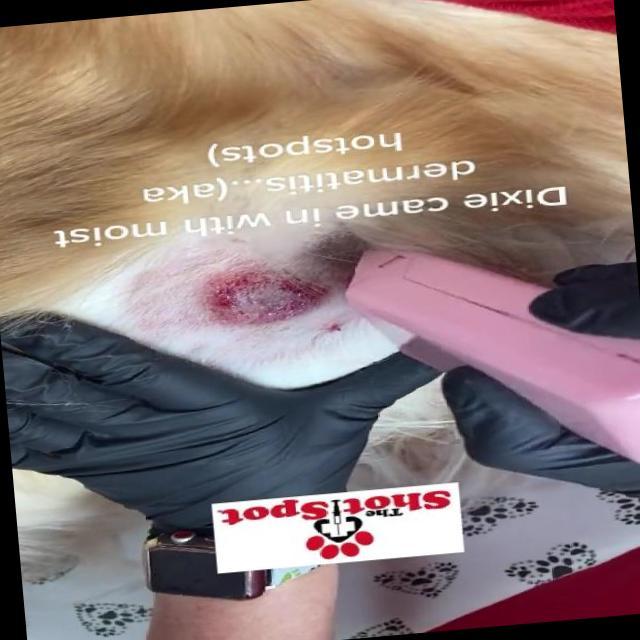
Canine dermatitis — inflammation of the skin presenting with erythema, pruritus, papules, and excoriation. May be allergic, contact, or atopic in origin.